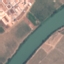
Label: River